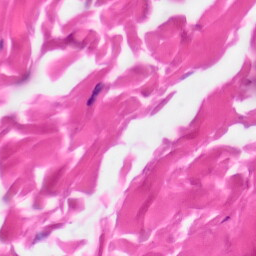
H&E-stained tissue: Skin